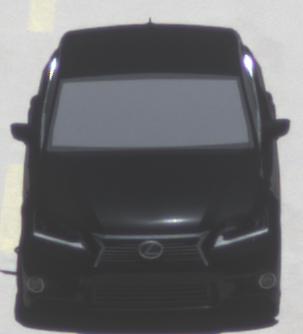
Make: Lexus
Model: GS 250
Detailed model: GS (L10)
Model produced from: 2012/06
Model produced until: 2013/12
Doors: 4
Color: black
Road condition: dry road
Daytime: midday
Contrast: high contrast